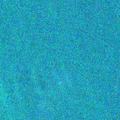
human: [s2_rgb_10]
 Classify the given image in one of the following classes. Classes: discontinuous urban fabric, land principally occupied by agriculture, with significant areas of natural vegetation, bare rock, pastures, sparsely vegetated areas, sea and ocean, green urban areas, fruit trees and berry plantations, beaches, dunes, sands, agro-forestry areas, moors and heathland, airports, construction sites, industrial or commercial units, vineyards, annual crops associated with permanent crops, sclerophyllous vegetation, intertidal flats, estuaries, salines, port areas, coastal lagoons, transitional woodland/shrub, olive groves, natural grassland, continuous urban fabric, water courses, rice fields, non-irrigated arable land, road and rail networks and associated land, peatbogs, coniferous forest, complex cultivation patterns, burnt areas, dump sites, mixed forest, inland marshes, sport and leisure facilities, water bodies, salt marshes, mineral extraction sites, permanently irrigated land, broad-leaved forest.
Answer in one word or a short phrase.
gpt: sea and ocean